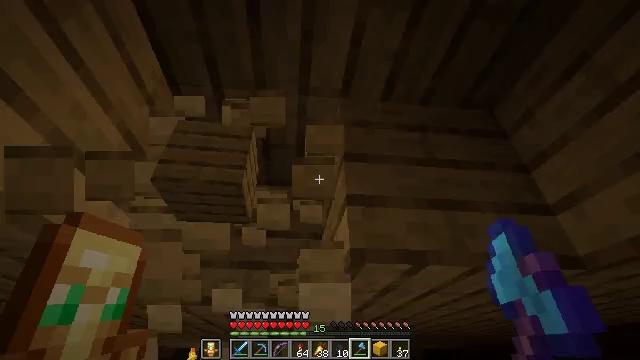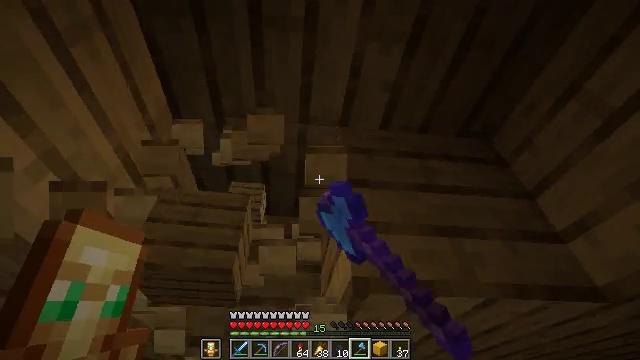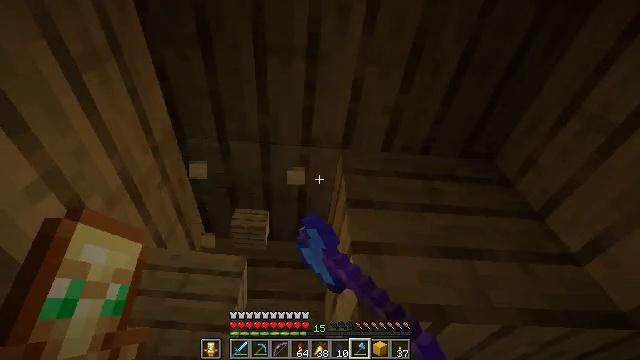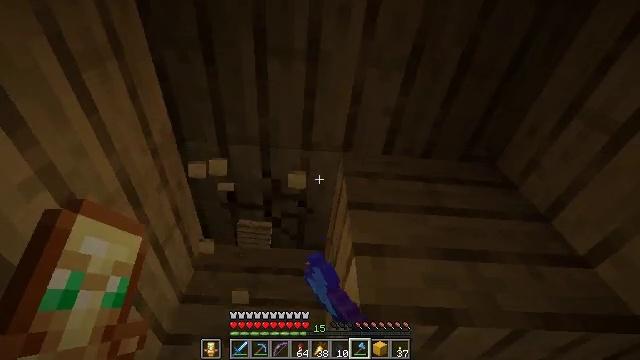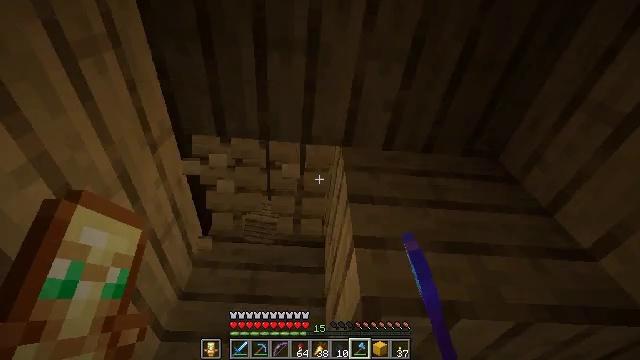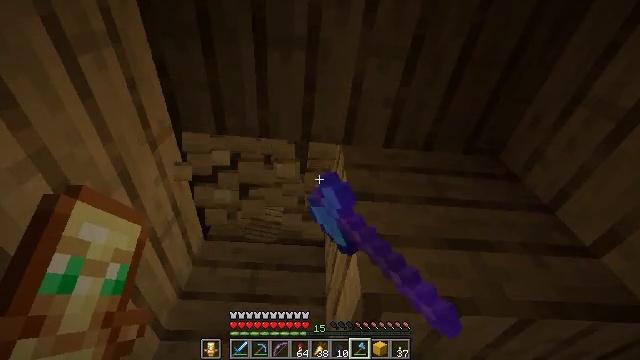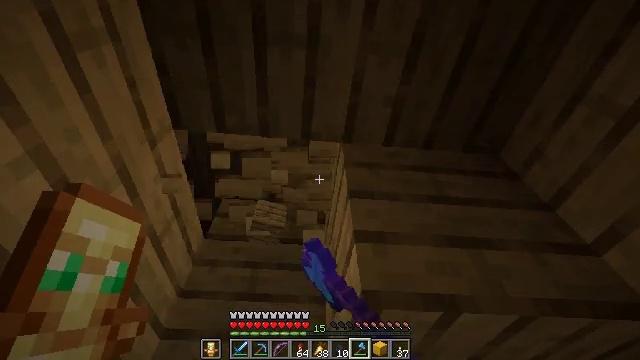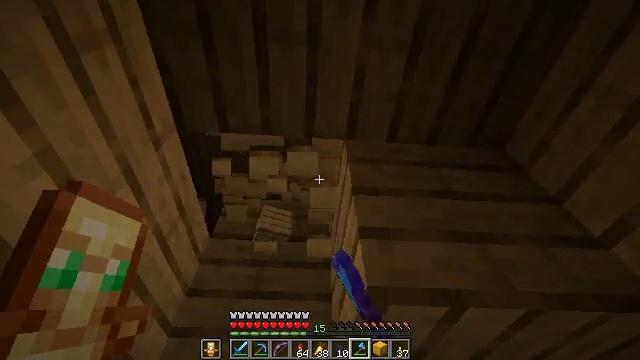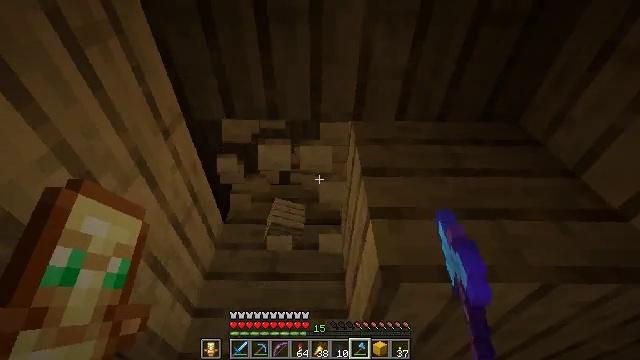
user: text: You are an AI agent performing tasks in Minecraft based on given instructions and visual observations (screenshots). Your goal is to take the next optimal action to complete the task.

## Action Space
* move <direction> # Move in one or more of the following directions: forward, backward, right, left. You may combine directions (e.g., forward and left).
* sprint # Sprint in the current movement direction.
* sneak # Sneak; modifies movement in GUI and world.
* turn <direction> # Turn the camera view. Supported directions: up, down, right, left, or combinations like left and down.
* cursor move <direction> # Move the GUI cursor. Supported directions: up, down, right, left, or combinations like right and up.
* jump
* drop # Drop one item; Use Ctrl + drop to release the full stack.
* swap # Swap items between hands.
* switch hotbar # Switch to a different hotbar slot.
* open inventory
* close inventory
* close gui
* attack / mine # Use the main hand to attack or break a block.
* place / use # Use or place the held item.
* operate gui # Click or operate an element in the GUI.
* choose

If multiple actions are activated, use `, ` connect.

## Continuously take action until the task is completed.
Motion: motion action
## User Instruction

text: Break the oak stairs.
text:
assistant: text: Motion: turn up, attack / mine
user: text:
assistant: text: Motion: turn up, attack / mine
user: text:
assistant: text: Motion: turn up, attack / mine
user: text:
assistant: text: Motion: attack / mine
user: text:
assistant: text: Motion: attack / mine
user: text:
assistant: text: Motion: attack / mine
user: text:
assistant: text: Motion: turn left, attack / mine
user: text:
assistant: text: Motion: turn left and down, attack / mine
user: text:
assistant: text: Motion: attack / mine